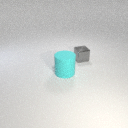
large cyan rubber cylinder to the left of small gray metal cube